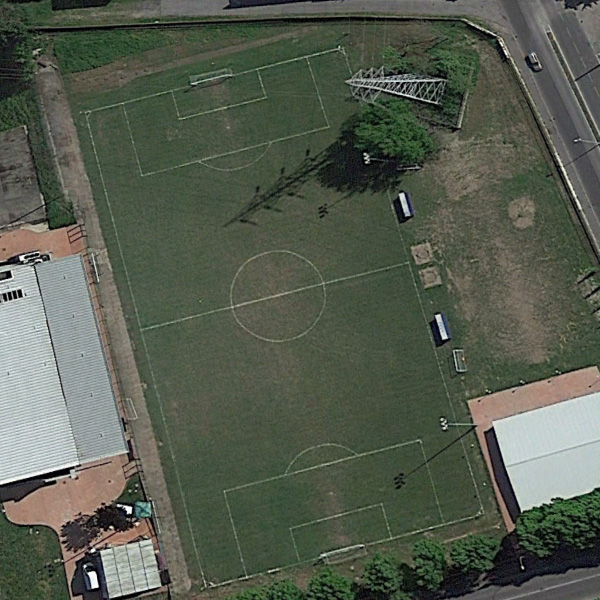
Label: Playground